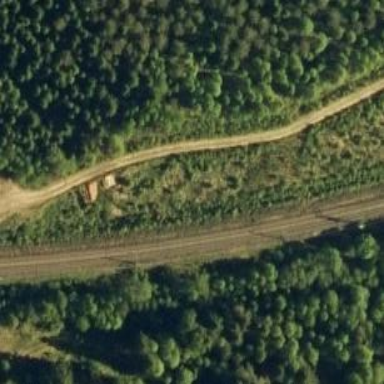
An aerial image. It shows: Railway with continuous electrified contact lines.